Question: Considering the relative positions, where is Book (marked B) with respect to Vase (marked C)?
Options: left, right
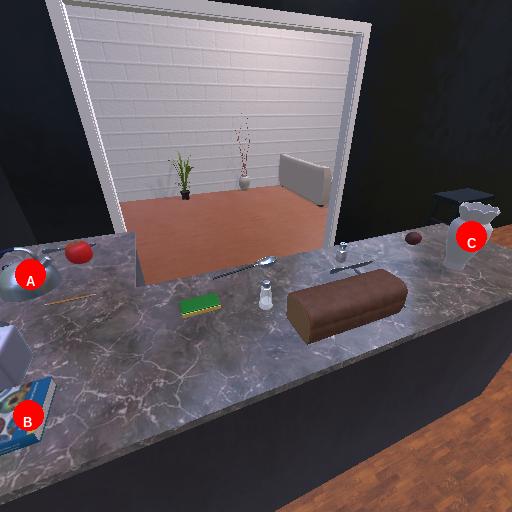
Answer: left